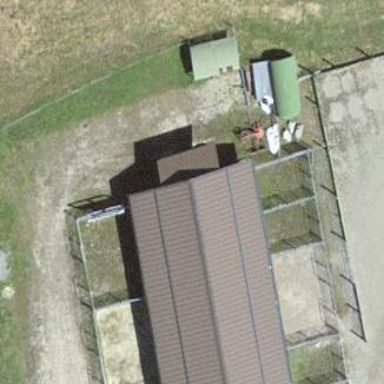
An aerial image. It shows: Stable building.